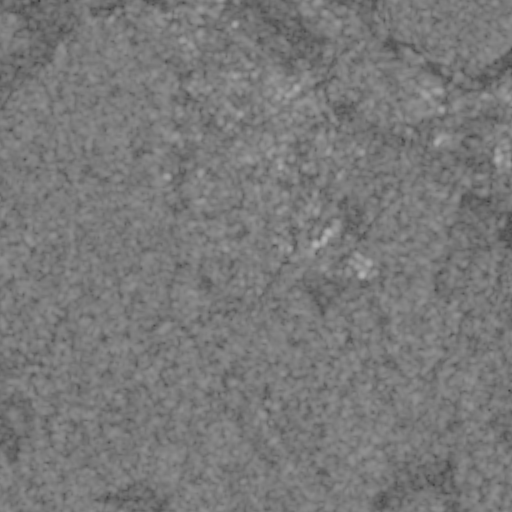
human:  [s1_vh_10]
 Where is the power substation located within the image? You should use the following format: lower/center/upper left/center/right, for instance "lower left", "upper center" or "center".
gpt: The power substation is located in the upper left of the image.
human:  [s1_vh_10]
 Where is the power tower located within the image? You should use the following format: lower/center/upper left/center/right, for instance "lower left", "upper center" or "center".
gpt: The power tower is located in the upper left of the image.
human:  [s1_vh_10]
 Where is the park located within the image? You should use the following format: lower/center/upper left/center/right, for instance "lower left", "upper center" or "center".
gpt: There is no park in the image.

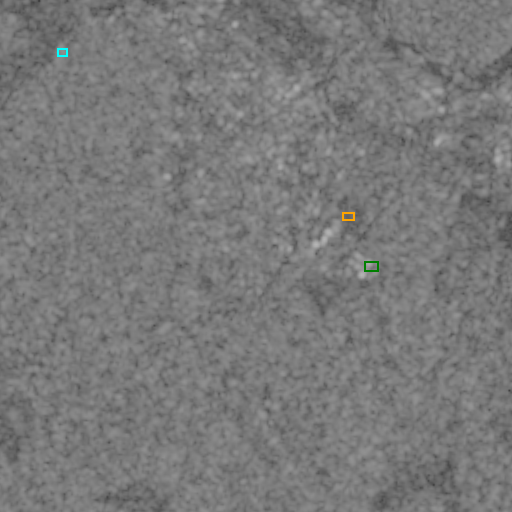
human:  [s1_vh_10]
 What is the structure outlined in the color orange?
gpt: The structure outlined in orange is a park.
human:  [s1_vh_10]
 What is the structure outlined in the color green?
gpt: The structure outlined in green is a parking lot.
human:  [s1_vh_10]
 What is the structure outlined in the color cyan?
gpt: The structure outlined in cyan is a power substation.
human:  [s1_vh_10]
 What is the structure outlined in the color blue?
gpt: There is no blue outline.